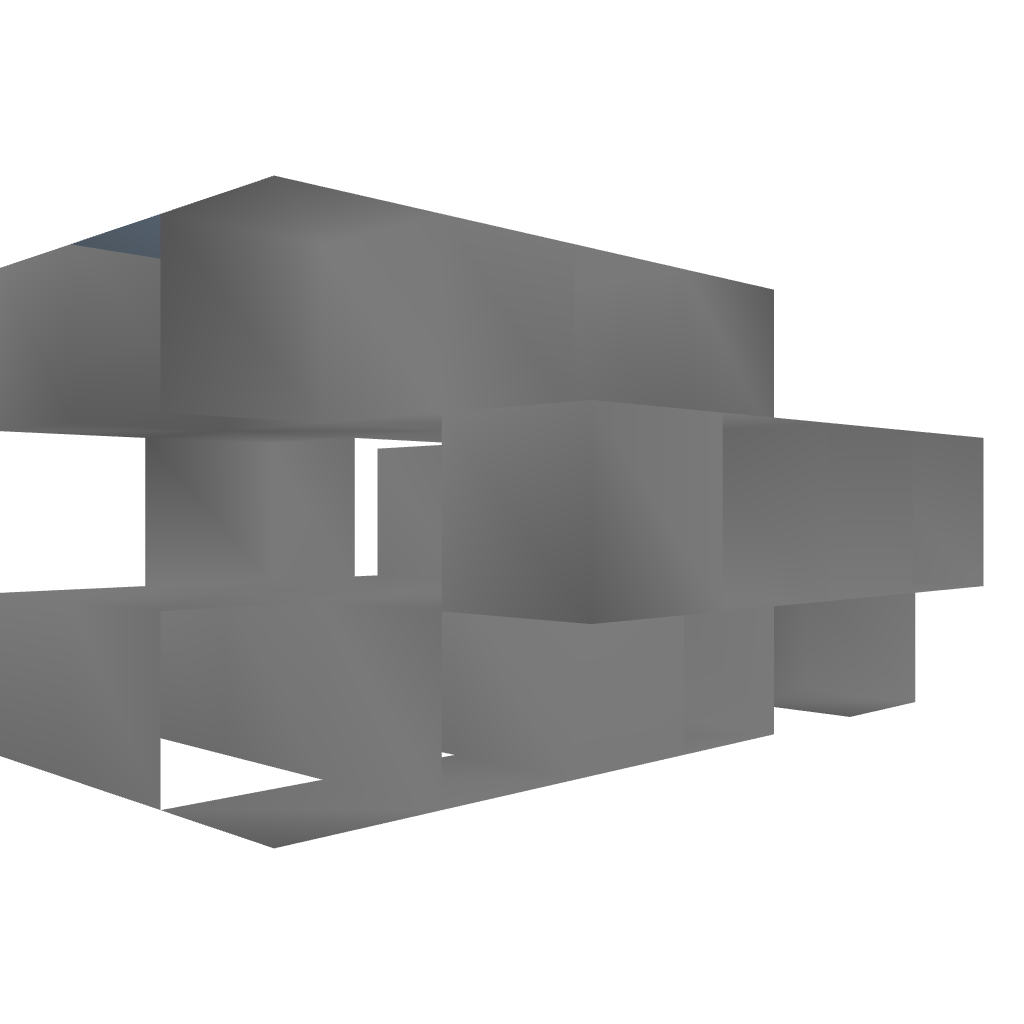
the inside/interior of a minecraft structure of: defense machine